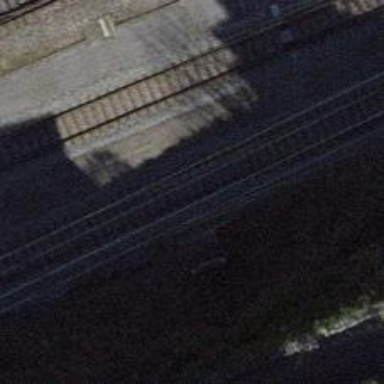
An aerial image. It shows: Railway yard with electrified tracks and single track.